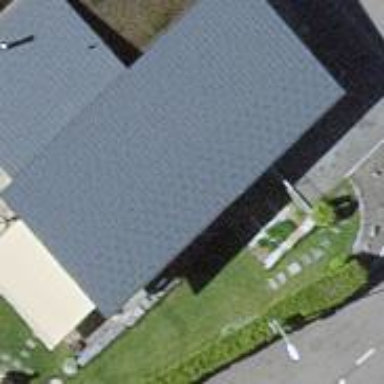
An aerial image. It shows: Simple and straightforward house.